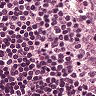
Metastatic tissue present: no